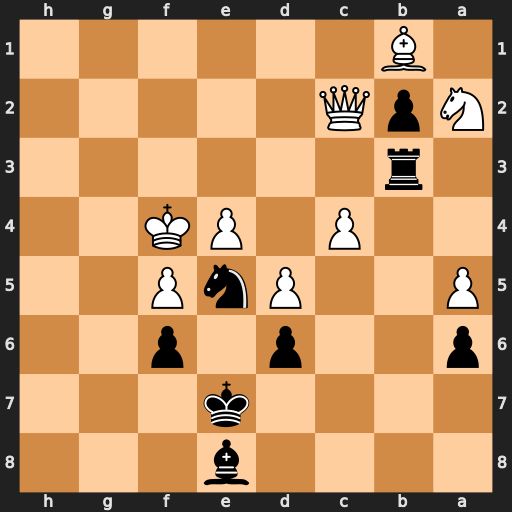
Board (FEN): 4b3/4k3/p2p1p2/P2PnP2/2P1PK2/1r6/NpQ5/1B6
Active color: b
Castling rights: -
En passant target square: -
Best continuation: Rf3#